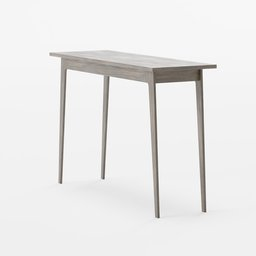
Label: furniture